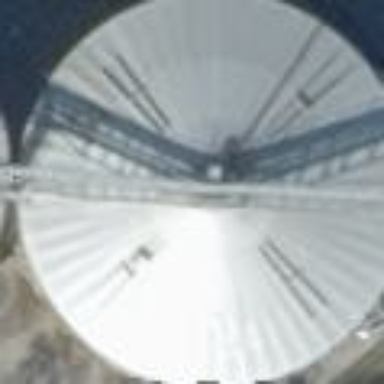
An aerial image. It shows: Storage tank that is man-made.